Field crop: maize
Growth stage: 2
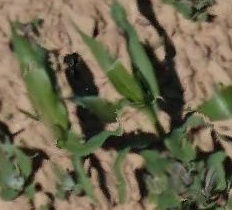
Species: maize